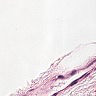
Metastatic tissue present: no